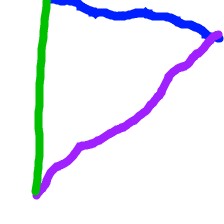
Shape: triangle